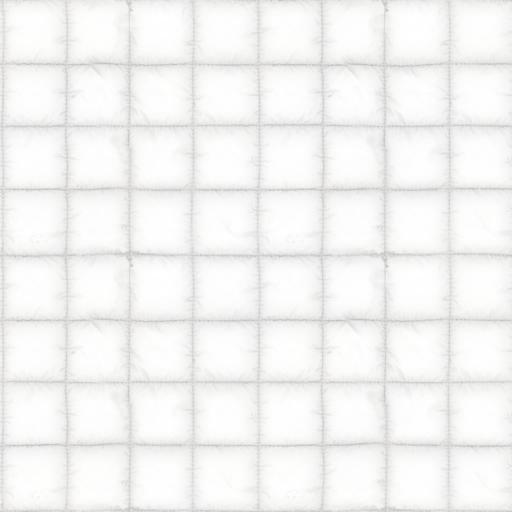
Tags: fabric polyester substance vest white